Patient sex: M
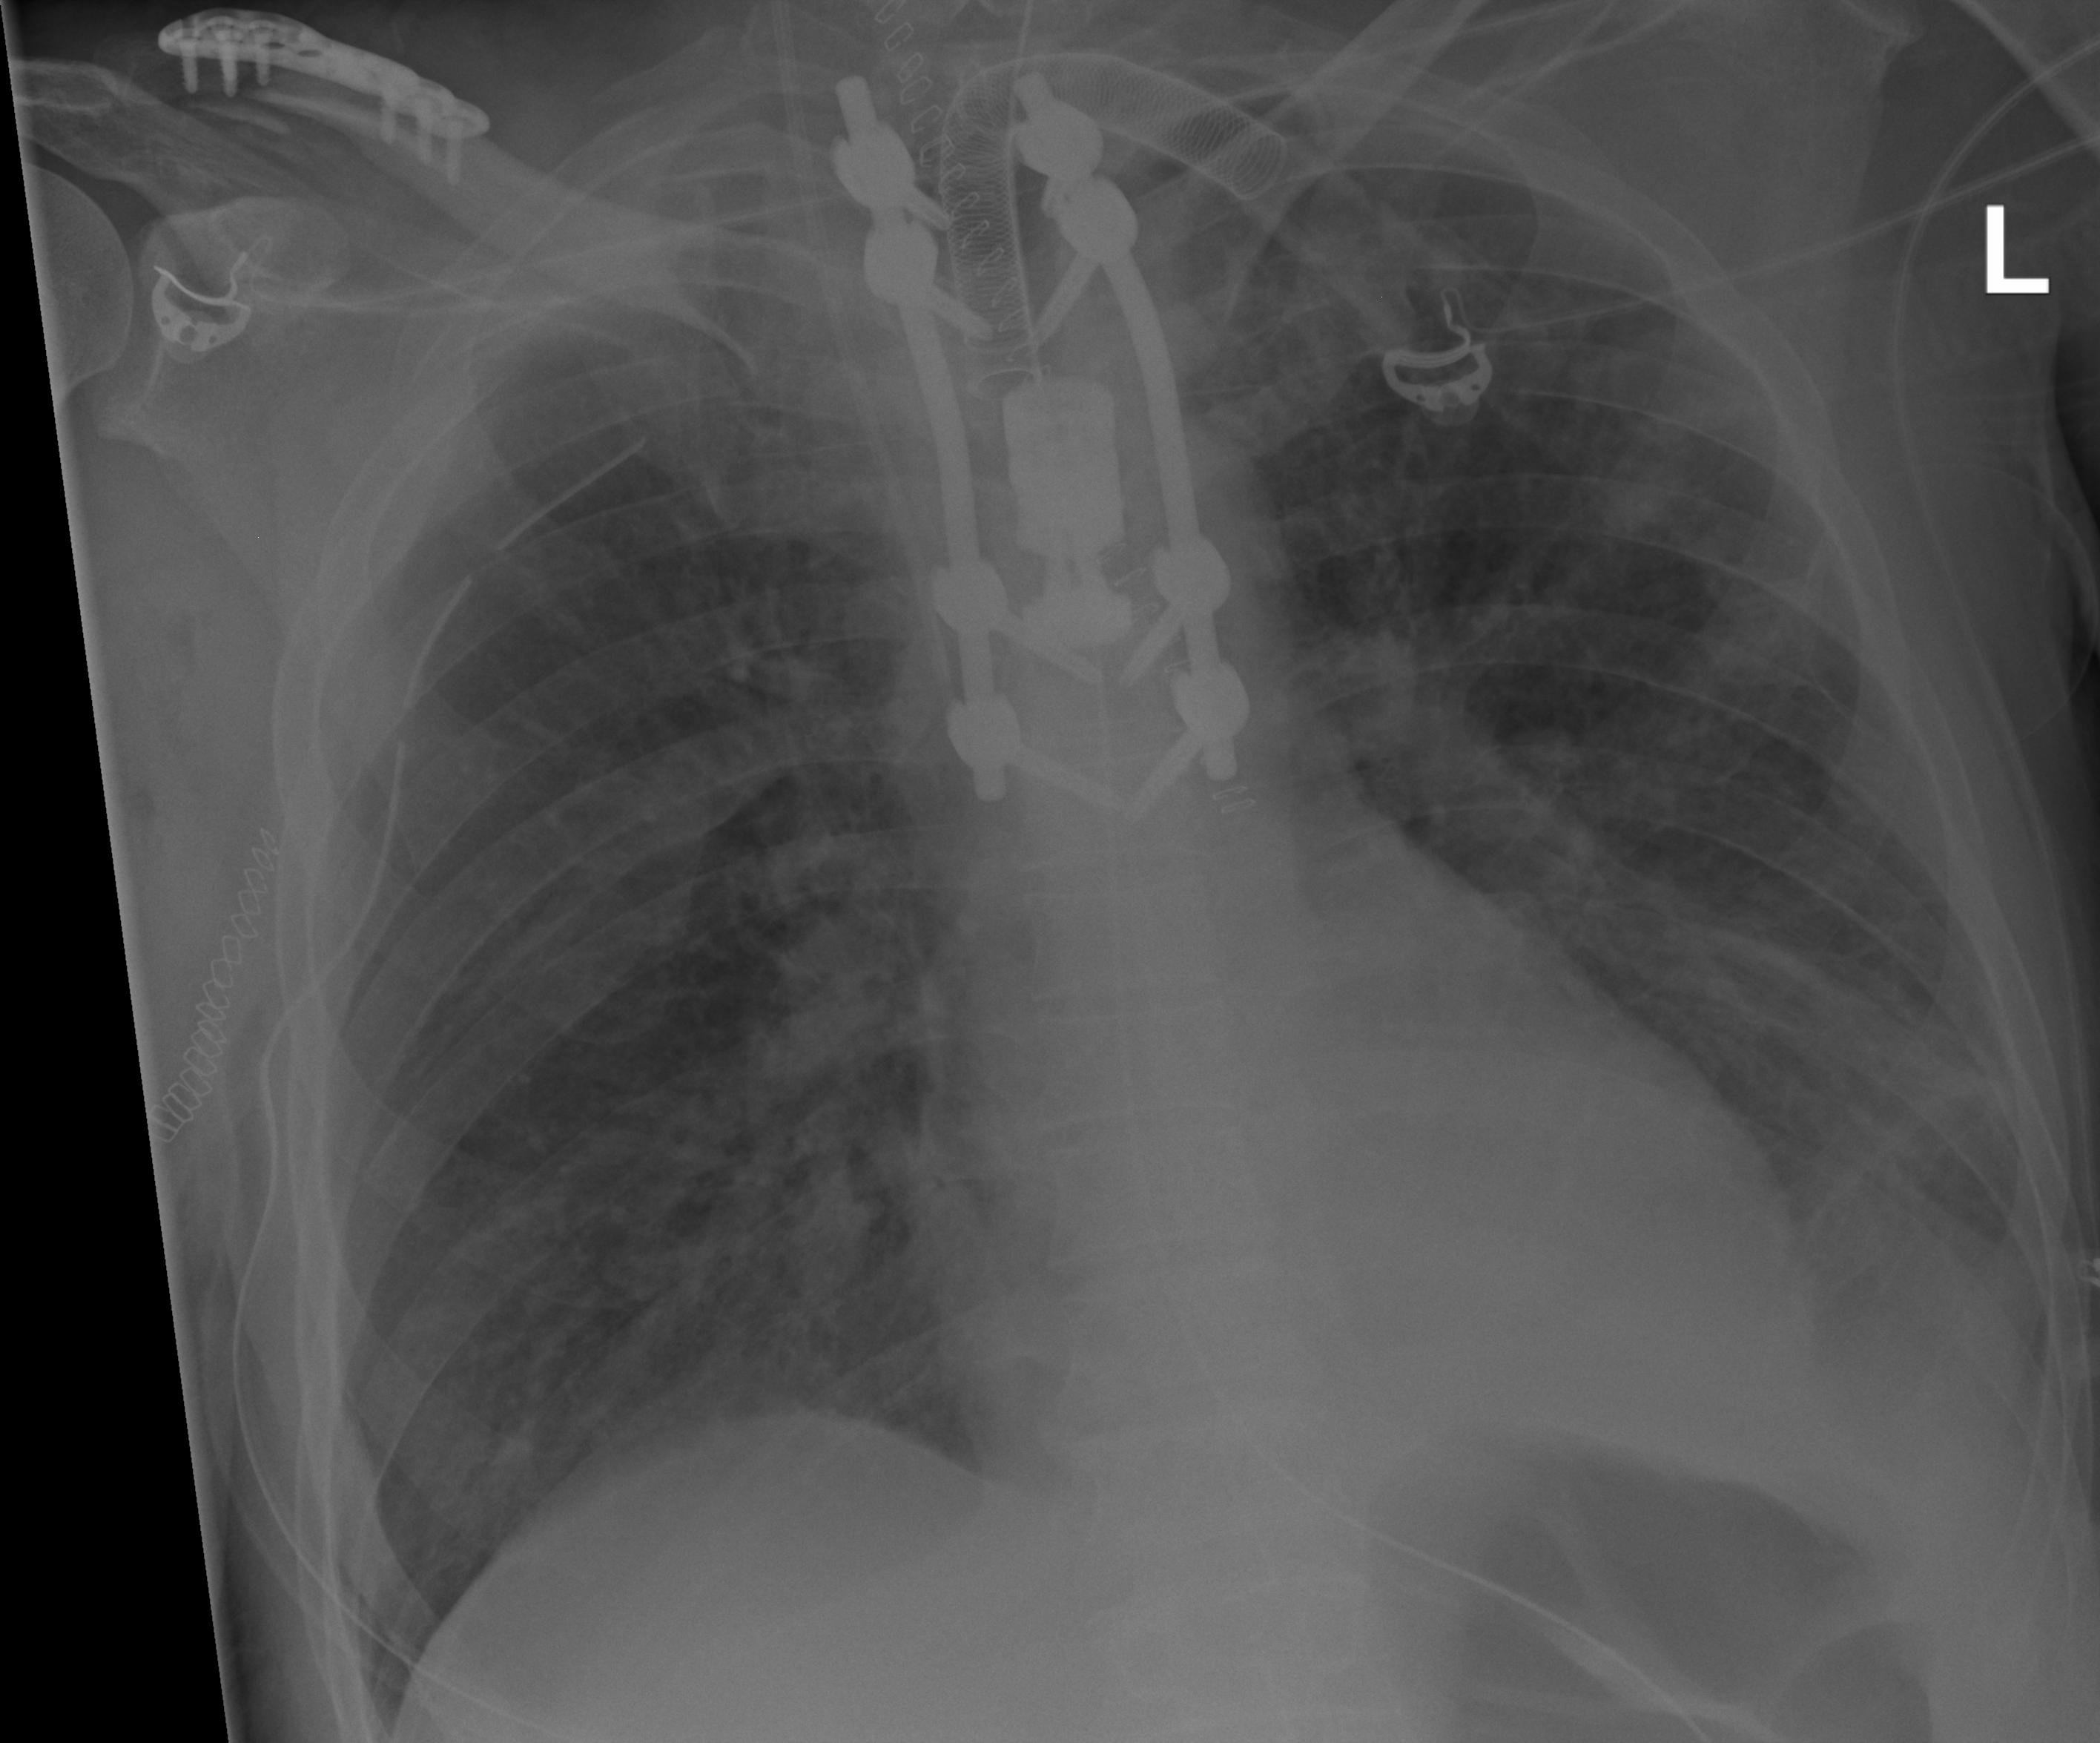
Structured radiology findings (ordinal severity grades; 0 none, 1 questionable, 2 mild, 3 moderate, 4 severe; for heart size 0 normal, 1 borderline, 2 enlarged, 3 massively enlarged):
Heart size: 0
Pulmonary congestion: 0
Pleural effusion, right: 0
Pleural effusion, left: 2
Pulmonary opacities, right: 0
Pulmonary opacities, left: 0
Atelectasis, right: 0
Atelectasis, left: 2